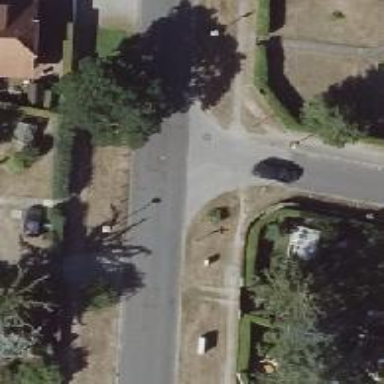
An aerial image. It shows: Unmarked crossing on the road.